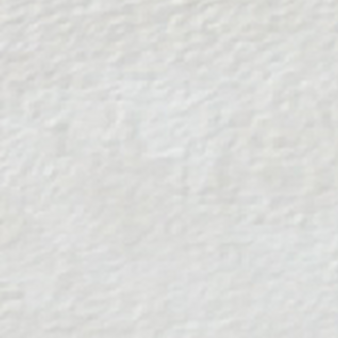
Label: other